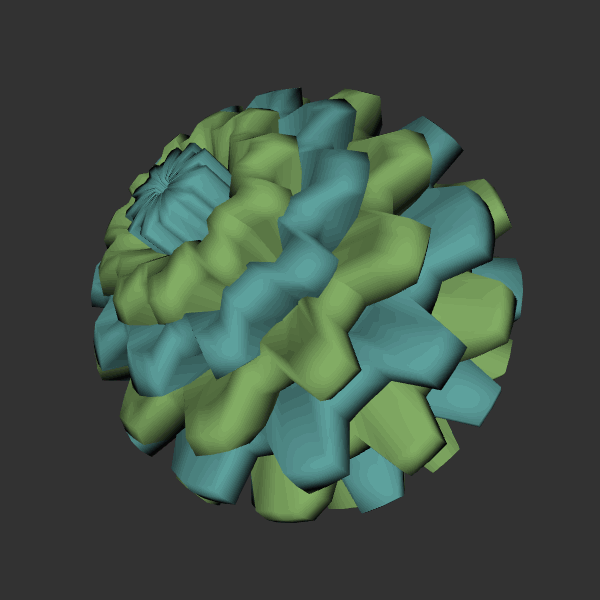
Background: dark